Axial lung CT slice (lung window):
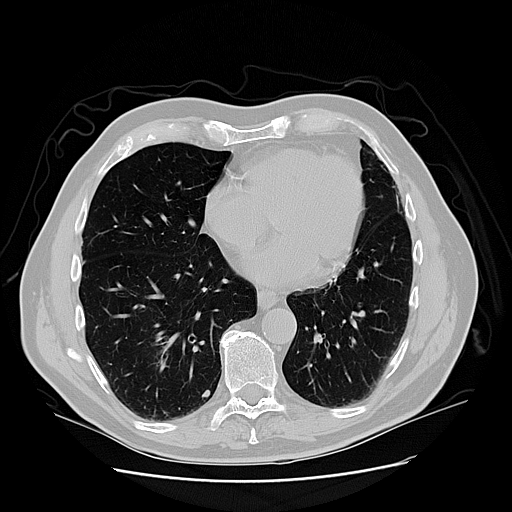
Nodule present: yes
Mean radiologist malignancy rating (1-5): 1.333